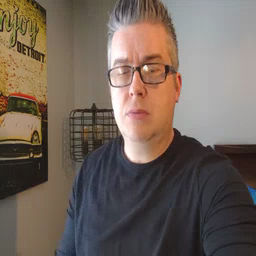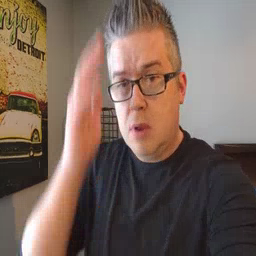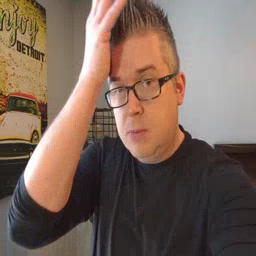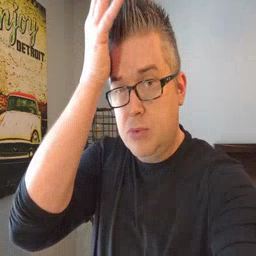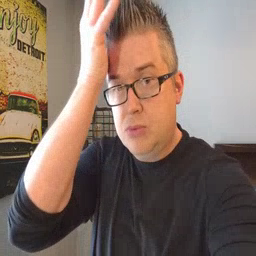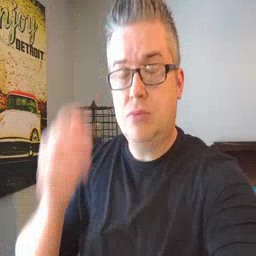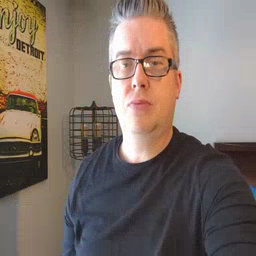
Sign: garbage